Question: I'm building my own tag system for a forum I'm making. Everything is working perfectly, but I am trying to echo a list of the most popular tags but I can't find which query to use..
My tables look like this:

I need a list of the 20 most popular tags, so the tag_names of which the tag_id appear the most in the article_tag_xref table. Anyone who has an idea what the query should look like? Thanks!
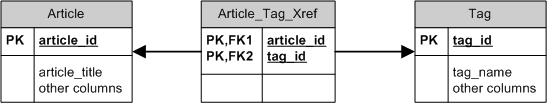
Answer: You can use the following query:
'''
SELECT t.tag_id, t.tag_name, COUNT(article_id) AS cnt
FROM Article_Tag_Xref AS a
INNER JOIN Tag AS t ON a.tag_id = t.tag_id
GROUP BY t.tag_id, t.tag_name
ORDER BY COUNT(article_id) DESC LIMIT 20
'''
'COUNT(article_id)' returns the number of appearances of each 'tag_ig' in the 'Article_Tag_Xref' table. Thus, order by this count in descending order and applying a 'LIMIT 20' returns the 20 most popular 'tag_ig' values.